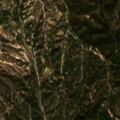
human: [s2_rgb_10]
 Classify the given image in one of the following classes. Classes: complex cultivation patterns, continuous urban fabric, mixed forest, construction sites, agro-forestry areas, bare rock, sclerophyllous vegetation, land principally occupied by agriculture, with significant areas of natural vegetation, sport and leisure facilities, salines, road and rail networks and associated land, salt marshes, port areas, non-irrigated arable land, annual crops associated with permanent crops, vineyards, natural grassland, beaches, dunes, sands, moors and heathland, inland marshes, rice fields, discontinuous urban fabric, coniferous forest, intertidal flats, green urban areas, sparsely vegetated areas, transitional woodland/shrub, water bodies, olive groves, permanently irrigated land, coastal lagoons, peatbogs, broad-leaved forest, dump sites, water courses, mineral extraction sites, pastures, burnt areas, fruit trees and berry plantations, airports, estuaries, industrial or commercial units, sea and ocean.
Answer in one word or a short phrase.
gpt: broad-leaved forest, mixed forest, transitional woodland/shrub